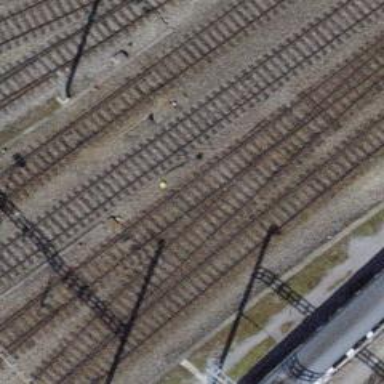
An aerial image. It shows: Single-track railway siding with electrified contact lines.